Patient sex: M
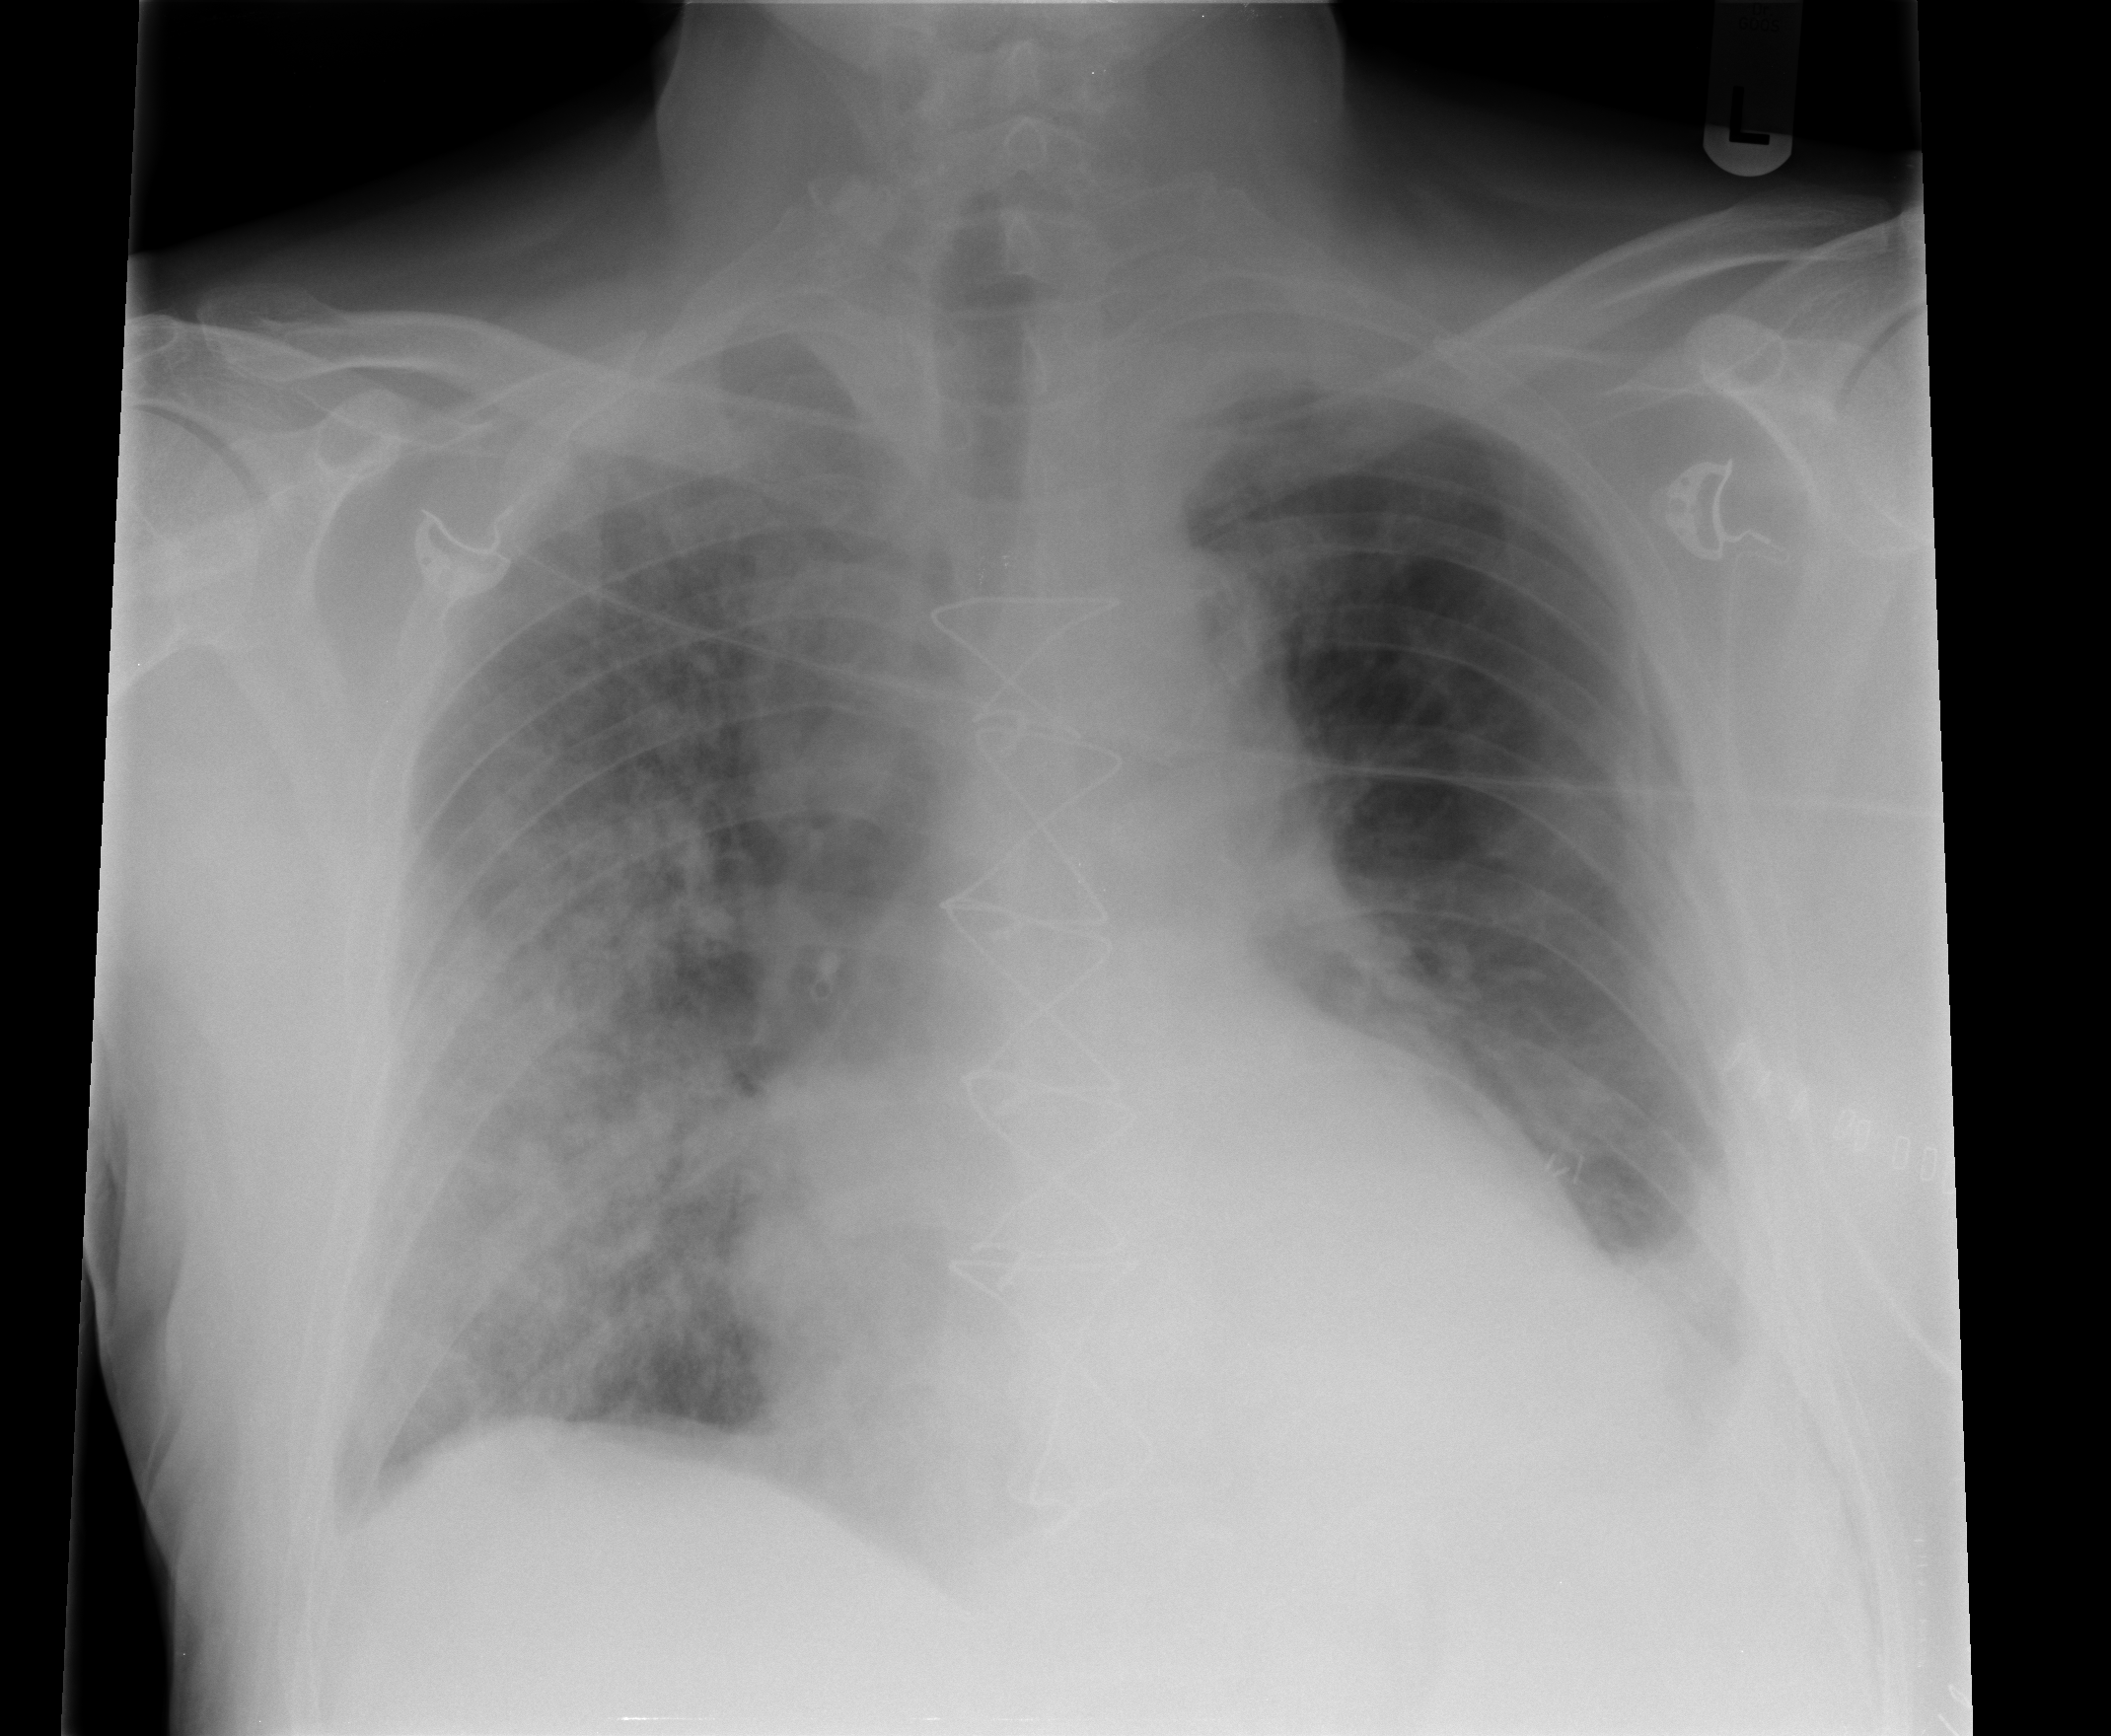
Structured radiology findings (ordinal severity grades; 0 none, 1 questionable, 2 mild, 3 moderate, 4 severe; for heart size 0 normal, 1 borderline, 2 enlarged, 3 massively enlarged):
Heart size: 0
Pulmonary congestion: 0
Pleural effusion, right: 0
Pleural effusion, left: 2
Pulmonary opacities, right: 3
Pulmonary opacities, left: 0
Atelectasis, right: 2
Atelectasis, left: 1